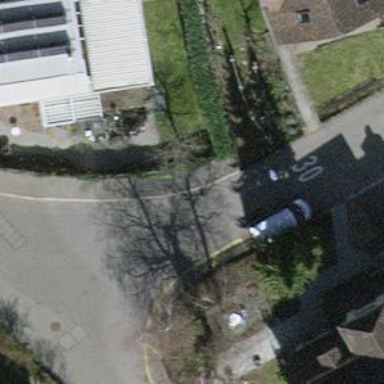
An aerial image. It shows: Raised kerb.